Question: I have implemented a section index for my 'UITableView' via the methods 'sectionIndexTitlesForTableView:' and 'sectionForSectionIndexTitle:'. I only have a few sections, and by default they are vertically centered on screen with very little space between each index title. I have seen in other apps where they increase the amount of space between the indexes, not dramatically but at least a few points to give them some breathing room, and increase accuracy when the user tries to tap on the one they want. I would like to know how I can accomplish that?
This is exactly what I want to obtain - notice the extra space between the indexes on the right:

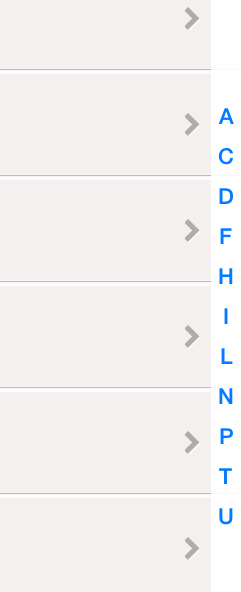
Answer: What you can do is add extra spaces suggested in this <URL>.
> First, let's create an array with the fake index.
'''
NSArray *array = self.mydataArray; // here are your true index
self.sectionsTitle = [NSMutableArray array];
int n = array.count;
// In IOS 7 all index of the items are clumped together in the middle,
// making the items difficult to tap.
// As workaround we added "fake" sections index
// reference: https://stackoverflow.com/questions/<PHONE>/uitableview-section-index-spacing-on-ios-7
for (int i = 0; i < n; i++){
[self.sectionsTitle addObject:array[i]];
[self.sectionsTitle addObject:@""];
}
'''
> Then, you can implement tableview delegate methods with the following
approach:
'''
- (CGFloat)tableView:(UITableView *)tableView heightForHeaderInSection:(NSInteger)section
{
// In IOS 7 all index of the items are clumped together in the middle,
// making the items difficult to tap.
// As workaround we added "fake" sections index
// reference: https://stackoverflow.com/questions/<PHONE>/uitableview-section-index-spacing-on-ios-7
if ([sectionsTitle[section] isEqualToString:@""]){
return 0;
}
return x; // return your desire section height
}
- (UIView *)tableView:(UITableView *)tableView viewForHeaderInSection:(NSInteger)section
{
// In IOS 7 all index of the items are clumped together in the middle,
// making the items difficult to tap.
// As workaround we added "fake" sections index
// reference: https://stackoverflow.com/questions/<PHONE>/uitableview-section-index-spacing-on-ios-7
if ([sectionsTitle[section] isEqualToString:@""]){
return nil;
}else{
// return your desire header view here,
// if you are using the default section header view,
// you don't need to implement this method
}
- (NSArray *)sectionIndexTitlesForTableView:(UITableView *)tableView {
return self.sectionsTitle;
}
- (NSInteger)tableView:(UITableView *)tableView sectionForSectionIndexTitle:(NSString *)title atIndex:(NSInteger)index {
// In IOS 7 all index of the items are clumped together in the middle,
// making the items difficult to tap.
// As workaround we added "fake" sections index
// reference: https://stackoverflow.com/questions/<PHONE>/uitableview-section-index-spacing-on-ios-7
if ([title isEqualToString:@""]){
return -1;
}
return [sectionsTitle indexOfObject:title];
}
- (NSInteger)tableView:(UITableView *)tableView numberOfRowsInSection:(NSInteger)section
{
// In IOS 7 all index of the items are clumped together in the middle,
// making the items difficult to tap.
// As workaround we added "fake" sections index
// reference: https://stackoverflow.com/questions/<PHONE>/uitableview-section-index-spacing-on-ios-7
if ([sectionsTitle[section] isEqualToString:@""]){
return 0;
}
return // your logic here;
}
'''
Hope it will help.